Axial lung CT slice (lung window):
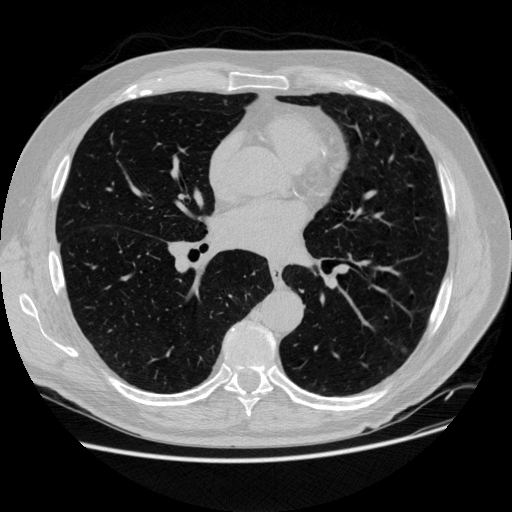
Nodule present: no